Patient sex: M
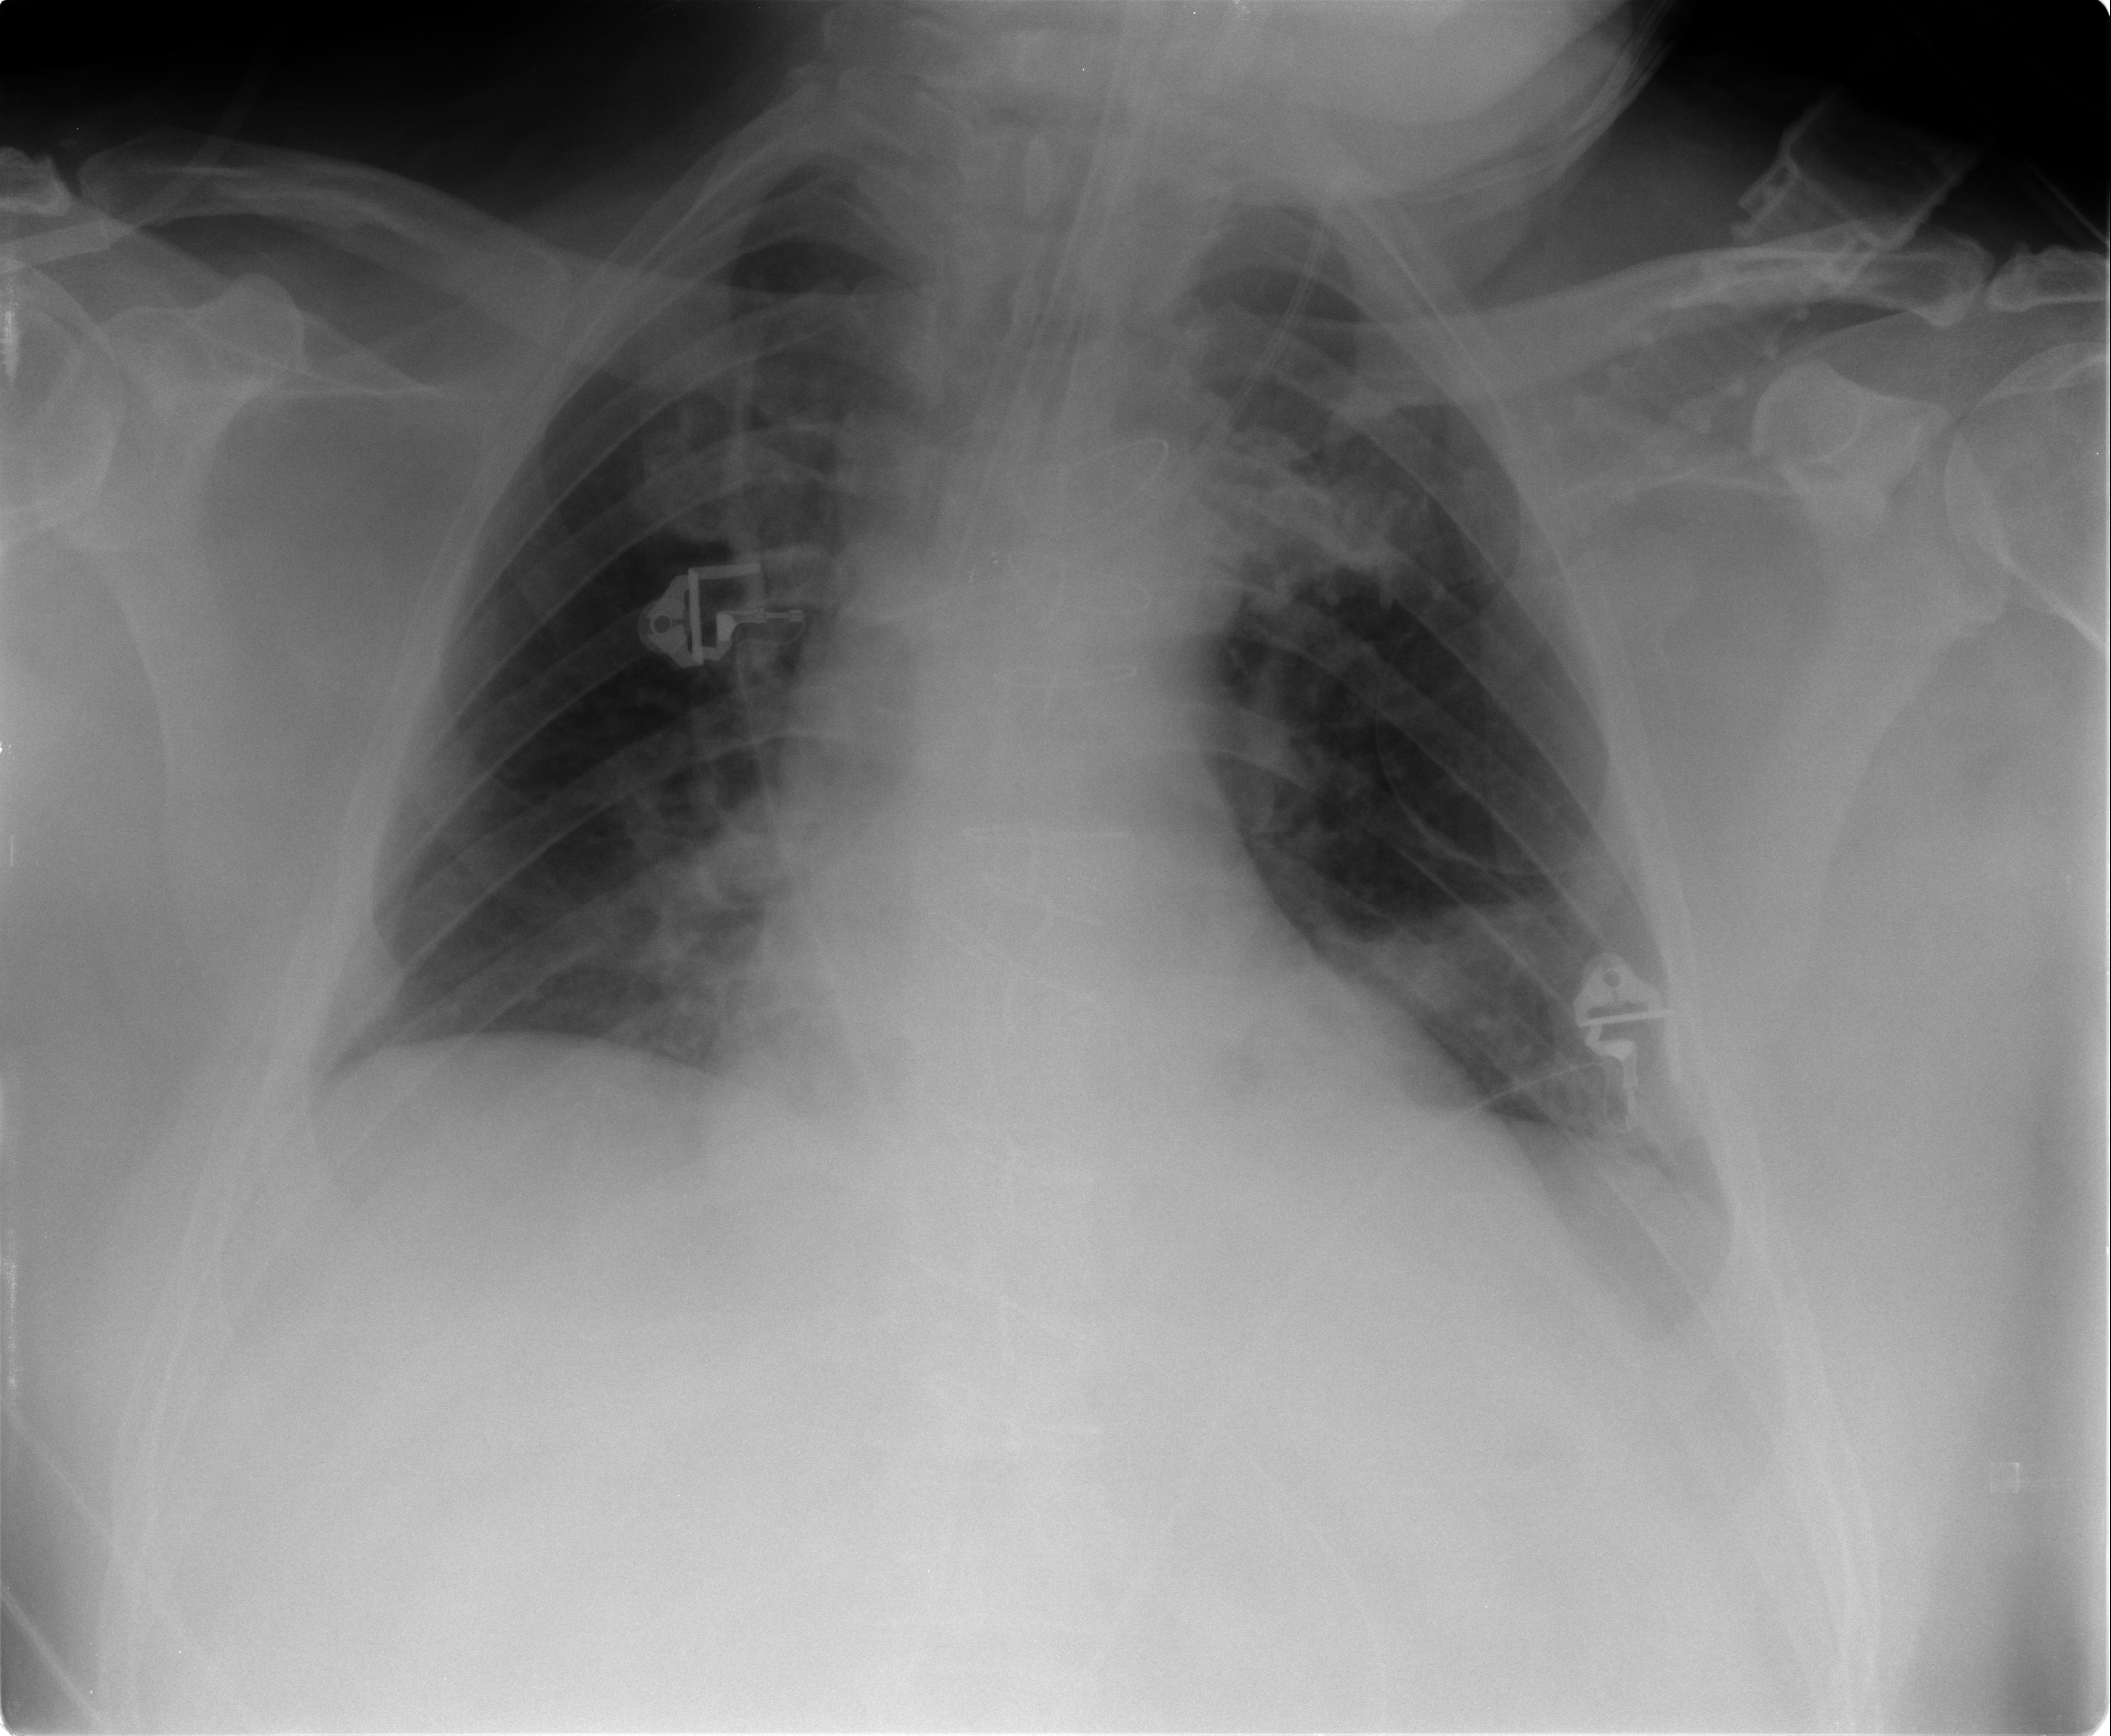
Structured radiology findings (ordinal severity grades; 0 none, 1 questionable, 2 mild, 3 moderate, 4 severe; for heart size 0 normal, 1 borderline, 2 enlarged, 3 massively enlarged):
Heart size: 0
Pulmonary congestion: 2
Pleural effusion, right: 0
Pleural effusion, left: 0
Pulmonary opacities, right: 0
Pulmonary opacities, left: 0
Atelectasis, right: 2
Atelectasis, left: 2